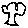
Label: tree